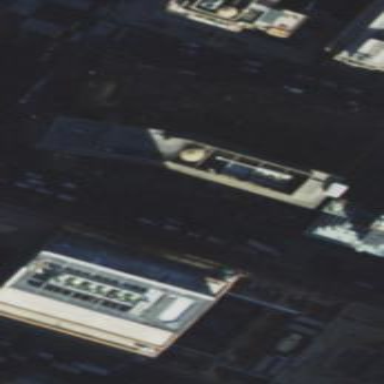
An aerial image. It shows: The building has flat concrete roof.